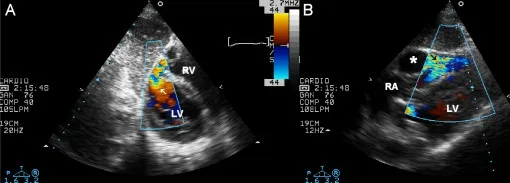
Panel A: transthoracic echocardiography, modified short axis subcostal view with color flow Doppler mapping showing left ventricular entry site of septal rupture (white arrow). Panel B: transthoracic echocardiography, modified four chamber subscostal view with color flow Doppler mapping showing septal rupture exit site in the right ventricular free wall (black arrow). Asterisk indicates the intramural neo-cavity in the right ventricular free wall. Abbreviations: LV, left ventricle, RA, right atrium, RV, right ventricle.
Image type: radiology (ultrasound)